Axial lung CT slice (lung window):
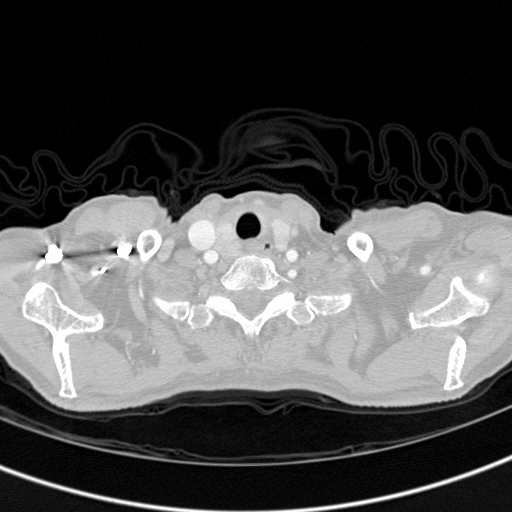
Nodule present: no